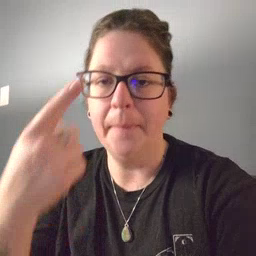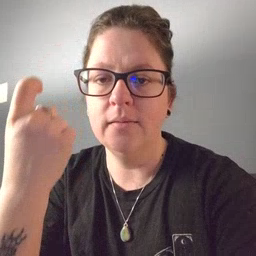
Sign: because